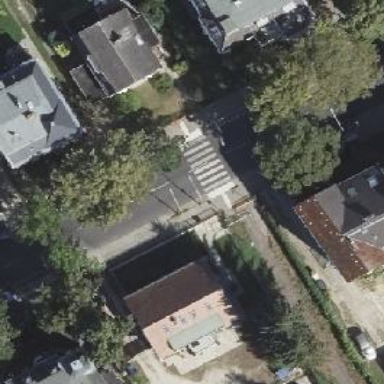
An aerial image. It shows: Marked zebra crossing on asphalt footway.